Aerial crown-view tile of a tropical tree (Barro Colorado Island, Panama), acquired 20240611:
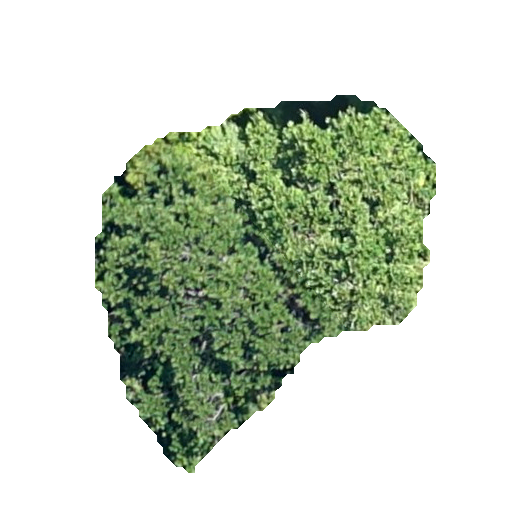
Species: Anacardium excelsum
GBIF accepted scientific name: Anacardium excelsum
Crown area: 130.916 m²